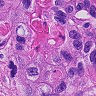
Metastatic tissue present: yes